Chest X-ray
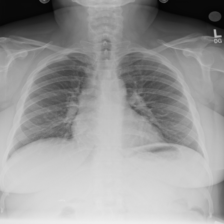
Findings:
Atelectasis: negative
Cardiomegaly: negative
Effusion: negative
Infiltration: negative
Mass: negative
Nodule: negative
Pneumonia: negative
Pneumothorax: negative
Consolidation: negative
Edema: negative
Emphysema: negative
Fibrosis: negative
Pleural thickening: negative
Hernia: negative